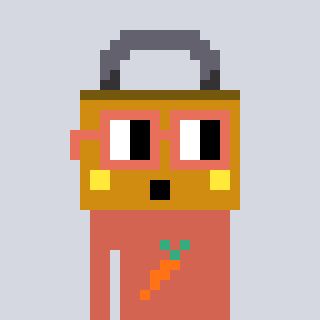
a pixel art character with square orange glasses, a lock-shaped head and a peachy-colored body on a cool background